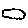
Label: cloud